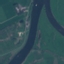
Land use / land cover: River